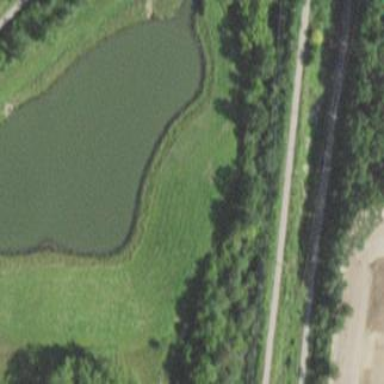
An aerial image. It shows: Retention basin with water.